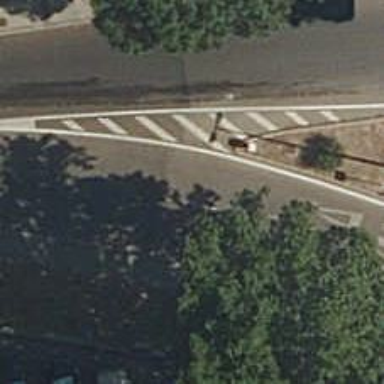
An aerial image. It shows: Road with "give way" sign.